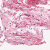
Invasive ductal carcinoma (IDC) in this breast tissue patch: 0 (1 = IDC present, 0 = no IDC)